Question: I'm new to Rails and an English student, I'm using Google Translate to post here.
I wanted to know how to save an array of CNAES and if I'm using the correct relationship:
This is the bank:

'''
models - relationships:
class User < ApplicationRecord
has_many :user_cnae_classifications
has_many :cnae_classifications, through: :user_cnae_classifications
end
'''
'''
class CnaeClassification < ApplicationRecord
belongs_to :user
belongs_to :cnae_classification
has_many :user_cnae_classifications
has_many :users, through: :user_cnae_classifications
end
'''
My users_controller calls the service:
'''
def create
@user = User.new(user_params)
if @user.save
SaveUserCnaeClassifications.new(@user, user_cnae_classifications_param).call
render json: @user, status: 200
else
render json: {errors: @user.errors}, status: 422
end
end
private
def user_cnae_classifications_param
param = params.require(:user).permit(
cnae_classifications: []
)
param[:cnae_classifications]
end
'''
This is the service that I am not able to save - under construction
'''
class SaveUserCnaeClassifications
def initialize(user, cnae_classifications)
@user = user
@cnae_classifications = cnae_classifications
end
def call
return if @cnae_classifications.nil?
user.cnae_classifications != cnae_classifications
end
private
end
'''
Is my relationship correct?
How did I save the CNAES array in my service?
CNAE = identification number of the type of service that a company provides in Brazil.
a user may have multiple CNAEs and may update the CNAES as needed.
Any website/blog/tips for related studies will be of great help. Thanks
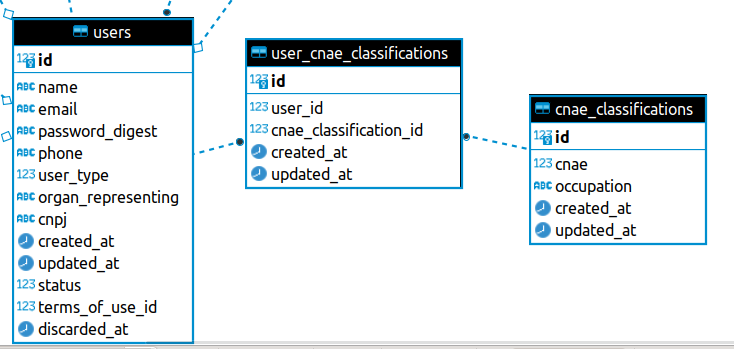
Answer: You can use <URL>
Example:
'''
class User < ApplicationRecord
has_many :user_cnae_classifications
has_many :cnae_classifications, through: :user_cnae_classifications
accepts_nested_attributes_for :cnae_classifications
end
'''
You don't need the class 'SaveUserCnaeClassifications'.